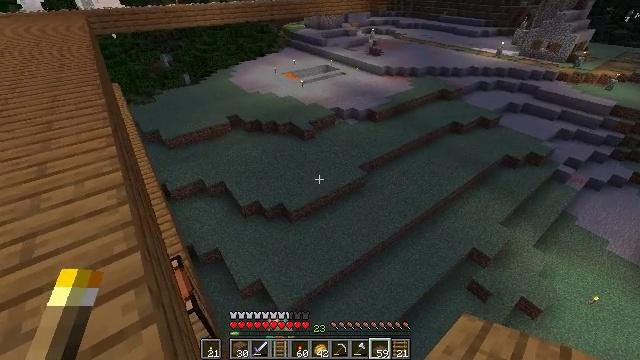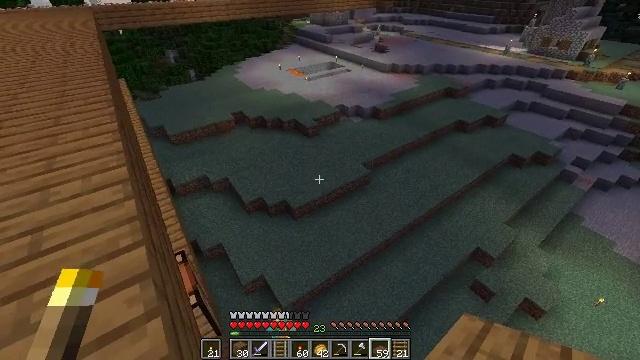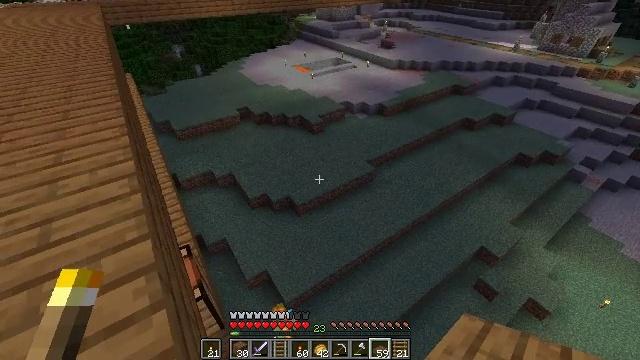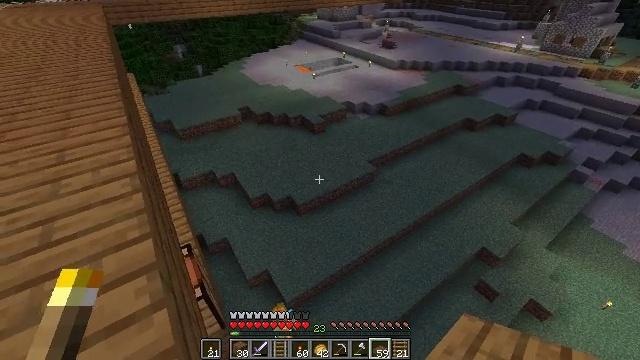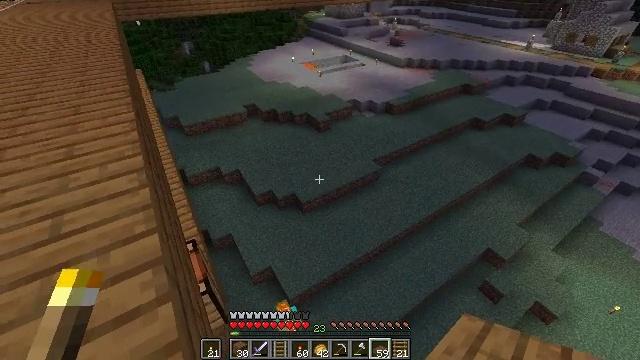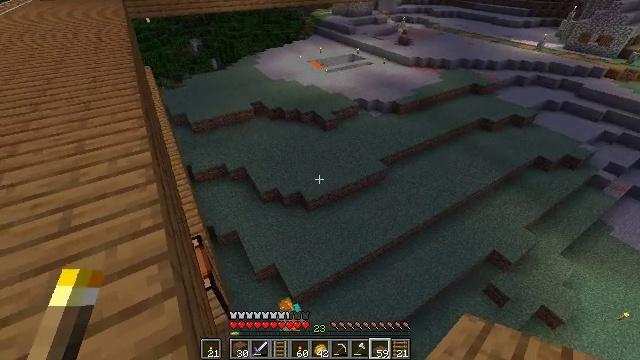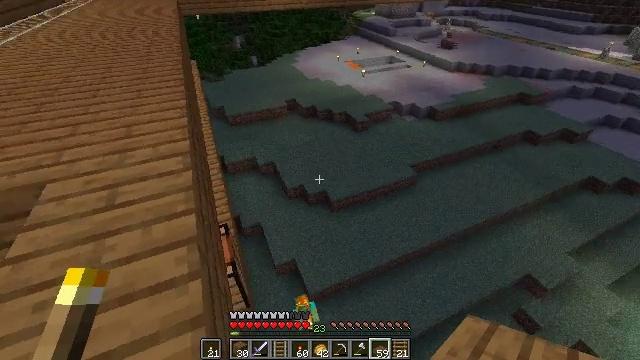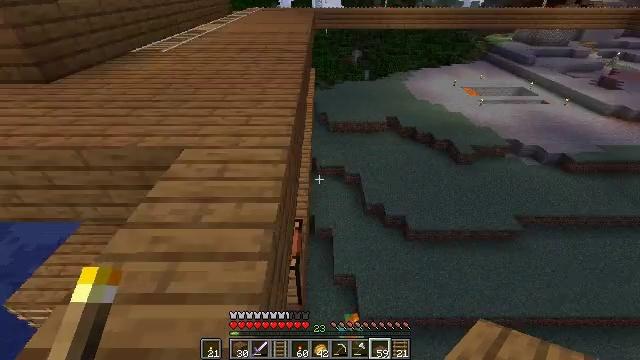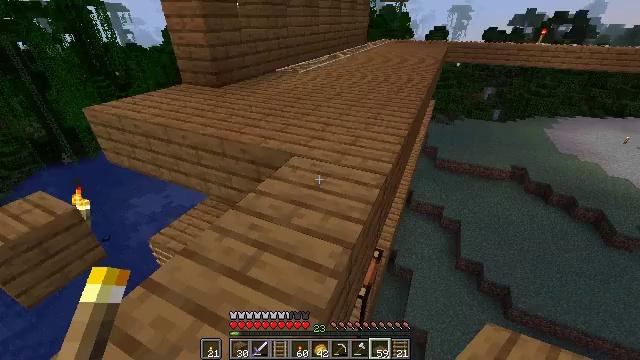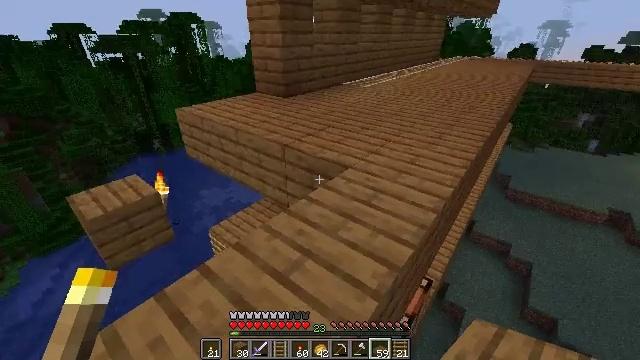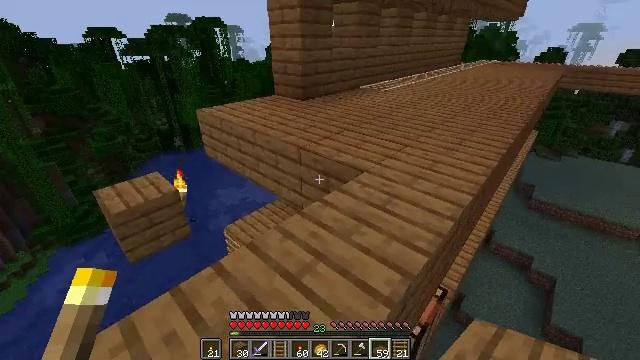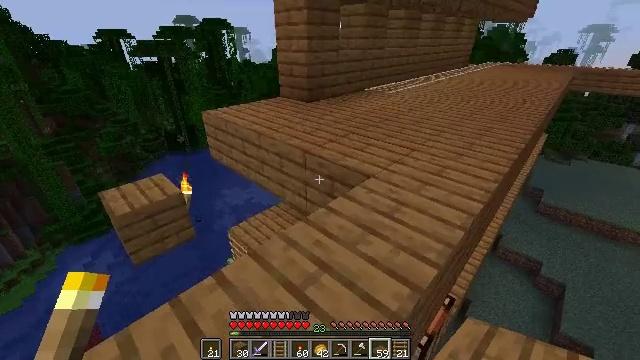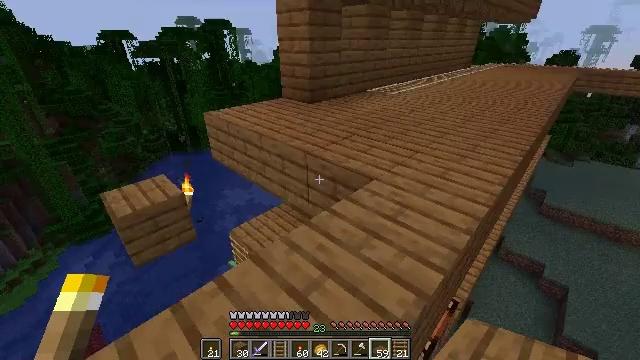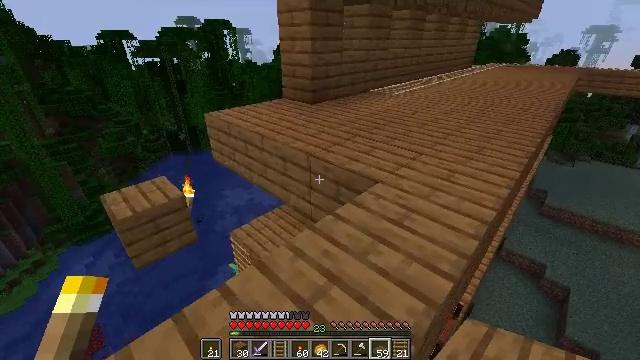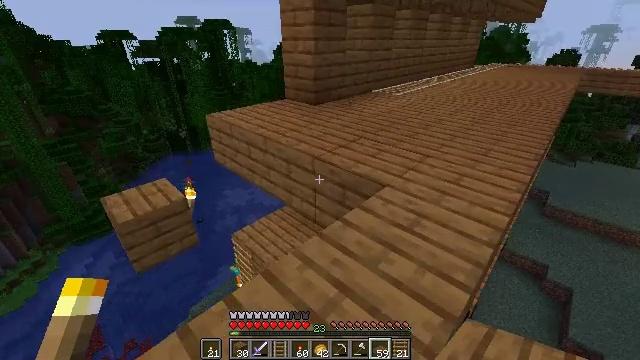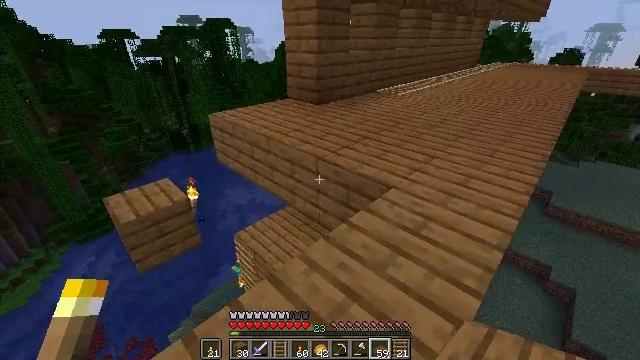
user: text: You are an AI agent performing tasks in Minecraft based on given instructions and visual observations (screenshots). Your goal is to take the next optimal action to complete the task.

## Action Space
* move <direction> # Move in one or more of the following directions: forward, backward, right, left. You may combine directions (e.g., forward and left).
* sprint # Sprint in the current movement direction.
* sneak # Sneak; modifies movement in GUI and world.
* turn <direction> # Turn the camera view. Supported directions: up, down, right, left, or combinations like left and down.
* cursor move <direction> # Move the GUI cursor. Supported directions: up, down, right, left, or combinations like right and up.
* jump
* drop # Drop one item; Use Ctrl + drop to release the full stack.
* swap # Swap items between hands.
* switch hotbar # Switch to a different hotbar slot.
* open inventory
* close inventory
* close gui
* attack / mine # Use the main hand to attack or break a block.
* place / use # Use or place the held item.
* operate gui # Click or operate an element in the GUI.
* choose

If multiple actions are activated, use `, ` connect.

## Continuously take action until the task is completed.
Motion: motion action
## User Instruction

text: Recycle the rail from an abandoned track.
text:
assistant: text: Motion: sneak, turn left
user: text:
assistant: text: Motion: sneak, turn left
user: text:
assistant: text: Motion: sneak
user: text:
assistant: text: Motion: sneak, turn left
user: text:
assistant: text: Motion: sneak, turn left
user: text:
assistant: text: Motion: sneak, turn left
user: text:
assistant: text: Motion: sneak, turn left and up
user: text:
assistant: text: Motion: sneak, turn left and up
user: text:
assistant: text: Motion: sneak, turn left and up
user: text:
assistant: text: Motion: move forward, sneak, turn left
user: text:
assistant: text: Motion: move forward, sneak, turn left
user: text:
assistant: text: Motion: move forward and move left, sneak
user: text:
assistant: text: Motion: move forward and move left, sneak
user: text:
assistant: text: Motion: move forward and move left, sneak
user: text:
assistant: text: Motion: move forward and move left, sneak
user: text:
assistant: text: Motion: move forward and move left, sneak
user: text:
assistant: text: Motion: move forward and move left, sneak, turn down
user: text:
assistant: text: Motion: move forward and move left, sneak, turn down
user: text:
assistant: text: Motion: move forward and move left, sneak, turn down
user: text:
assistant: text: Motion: move forward and move left, sneak, turn down
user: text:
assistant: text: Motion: move forward and move left, sneak, turn down
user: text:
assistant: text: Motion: move forward and move left, sneak, turn left and down
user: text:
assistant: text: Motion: move left, sneak, turn left and down
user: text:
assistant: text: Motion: move left, sneak, turn left and down
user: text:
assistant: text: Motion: move left, sneak, turn left and down
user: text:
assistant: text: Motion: move left, sneak, turn down
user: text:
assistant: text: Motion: move left, sneak
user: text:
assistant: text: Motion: move left, sneak
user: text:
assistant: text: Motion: move left, sneak
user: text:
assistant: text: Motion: move left, sneak